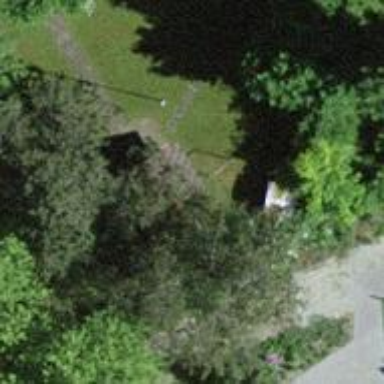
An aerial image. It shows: Shed.